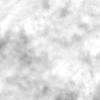
Label: no_change